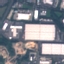
Land use / land cover: Industrial